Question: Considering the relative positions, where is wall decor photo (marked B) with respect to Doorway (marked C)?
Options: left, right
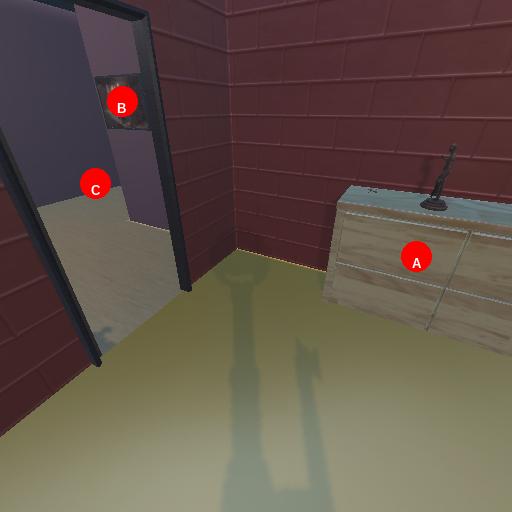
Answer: left